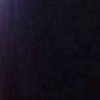
Label: space